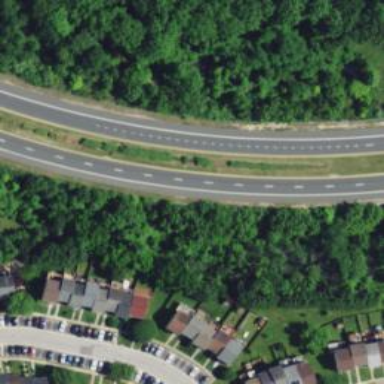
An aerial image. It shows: Asphalt motorway marked as expressway.